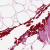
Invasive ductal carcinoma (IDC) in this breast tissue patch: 0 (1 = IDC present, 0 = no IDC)